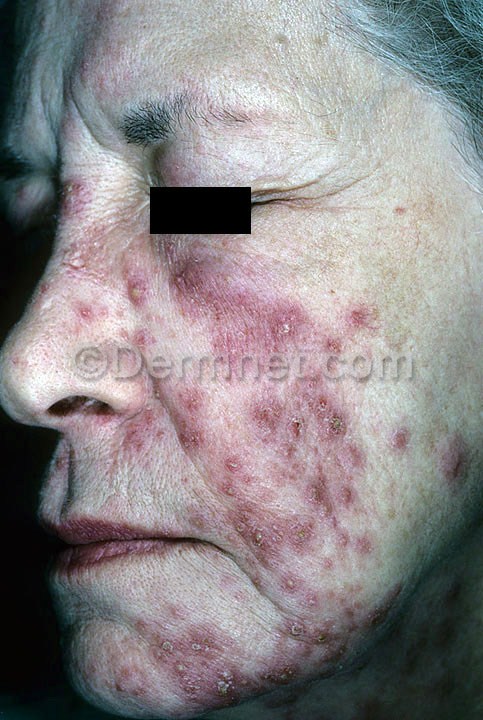
Disease: Acne and Rosacea Photos